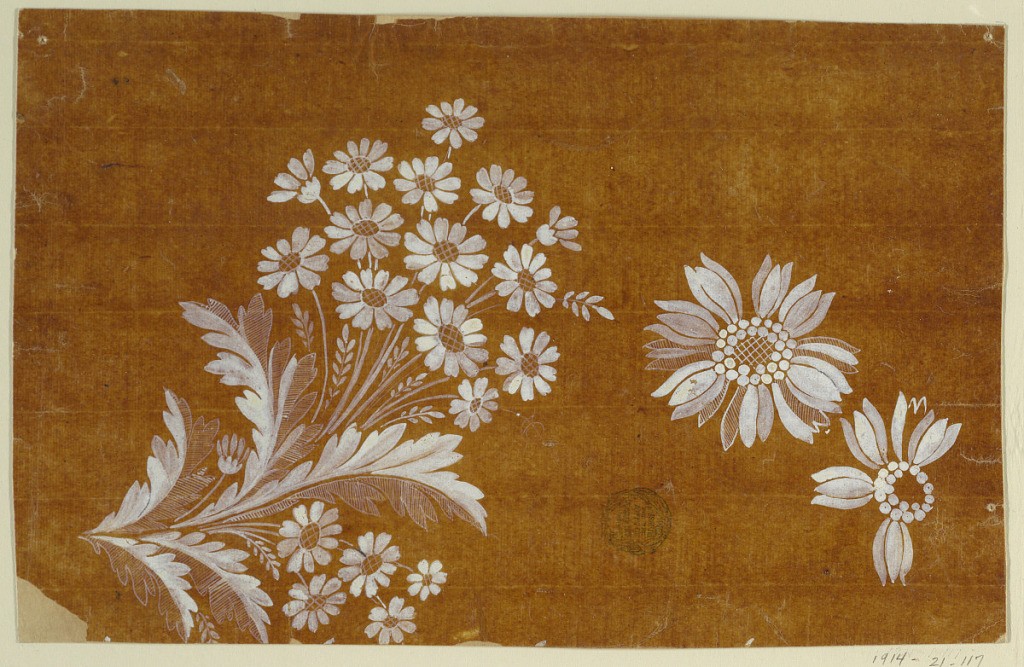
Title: Design for Embroidered or Woven Floral Motifs of the "Fabrique de St. Ruf"
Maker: Fabrique de Saint Ruf, Lyon, France
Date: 1805–1815
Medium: Brush and white gouache on glazed tracing paper pasted on paper
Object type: Drawing
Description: At left: a flower bough. Right center: a blossom. Right bottom: a part of the blossom.